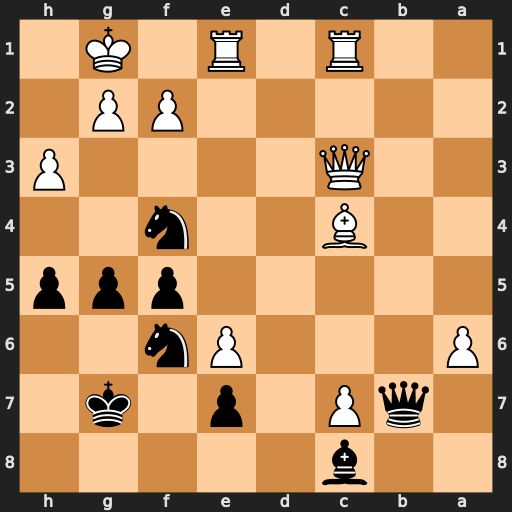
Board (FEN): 2b5/1qP1p1k1/P3Pn2/5ppp/2B2n2/2Q4P/5PP1/2R1R1K1
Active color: b
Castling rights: -
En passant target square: -
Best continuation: Qxg2#